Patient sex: M
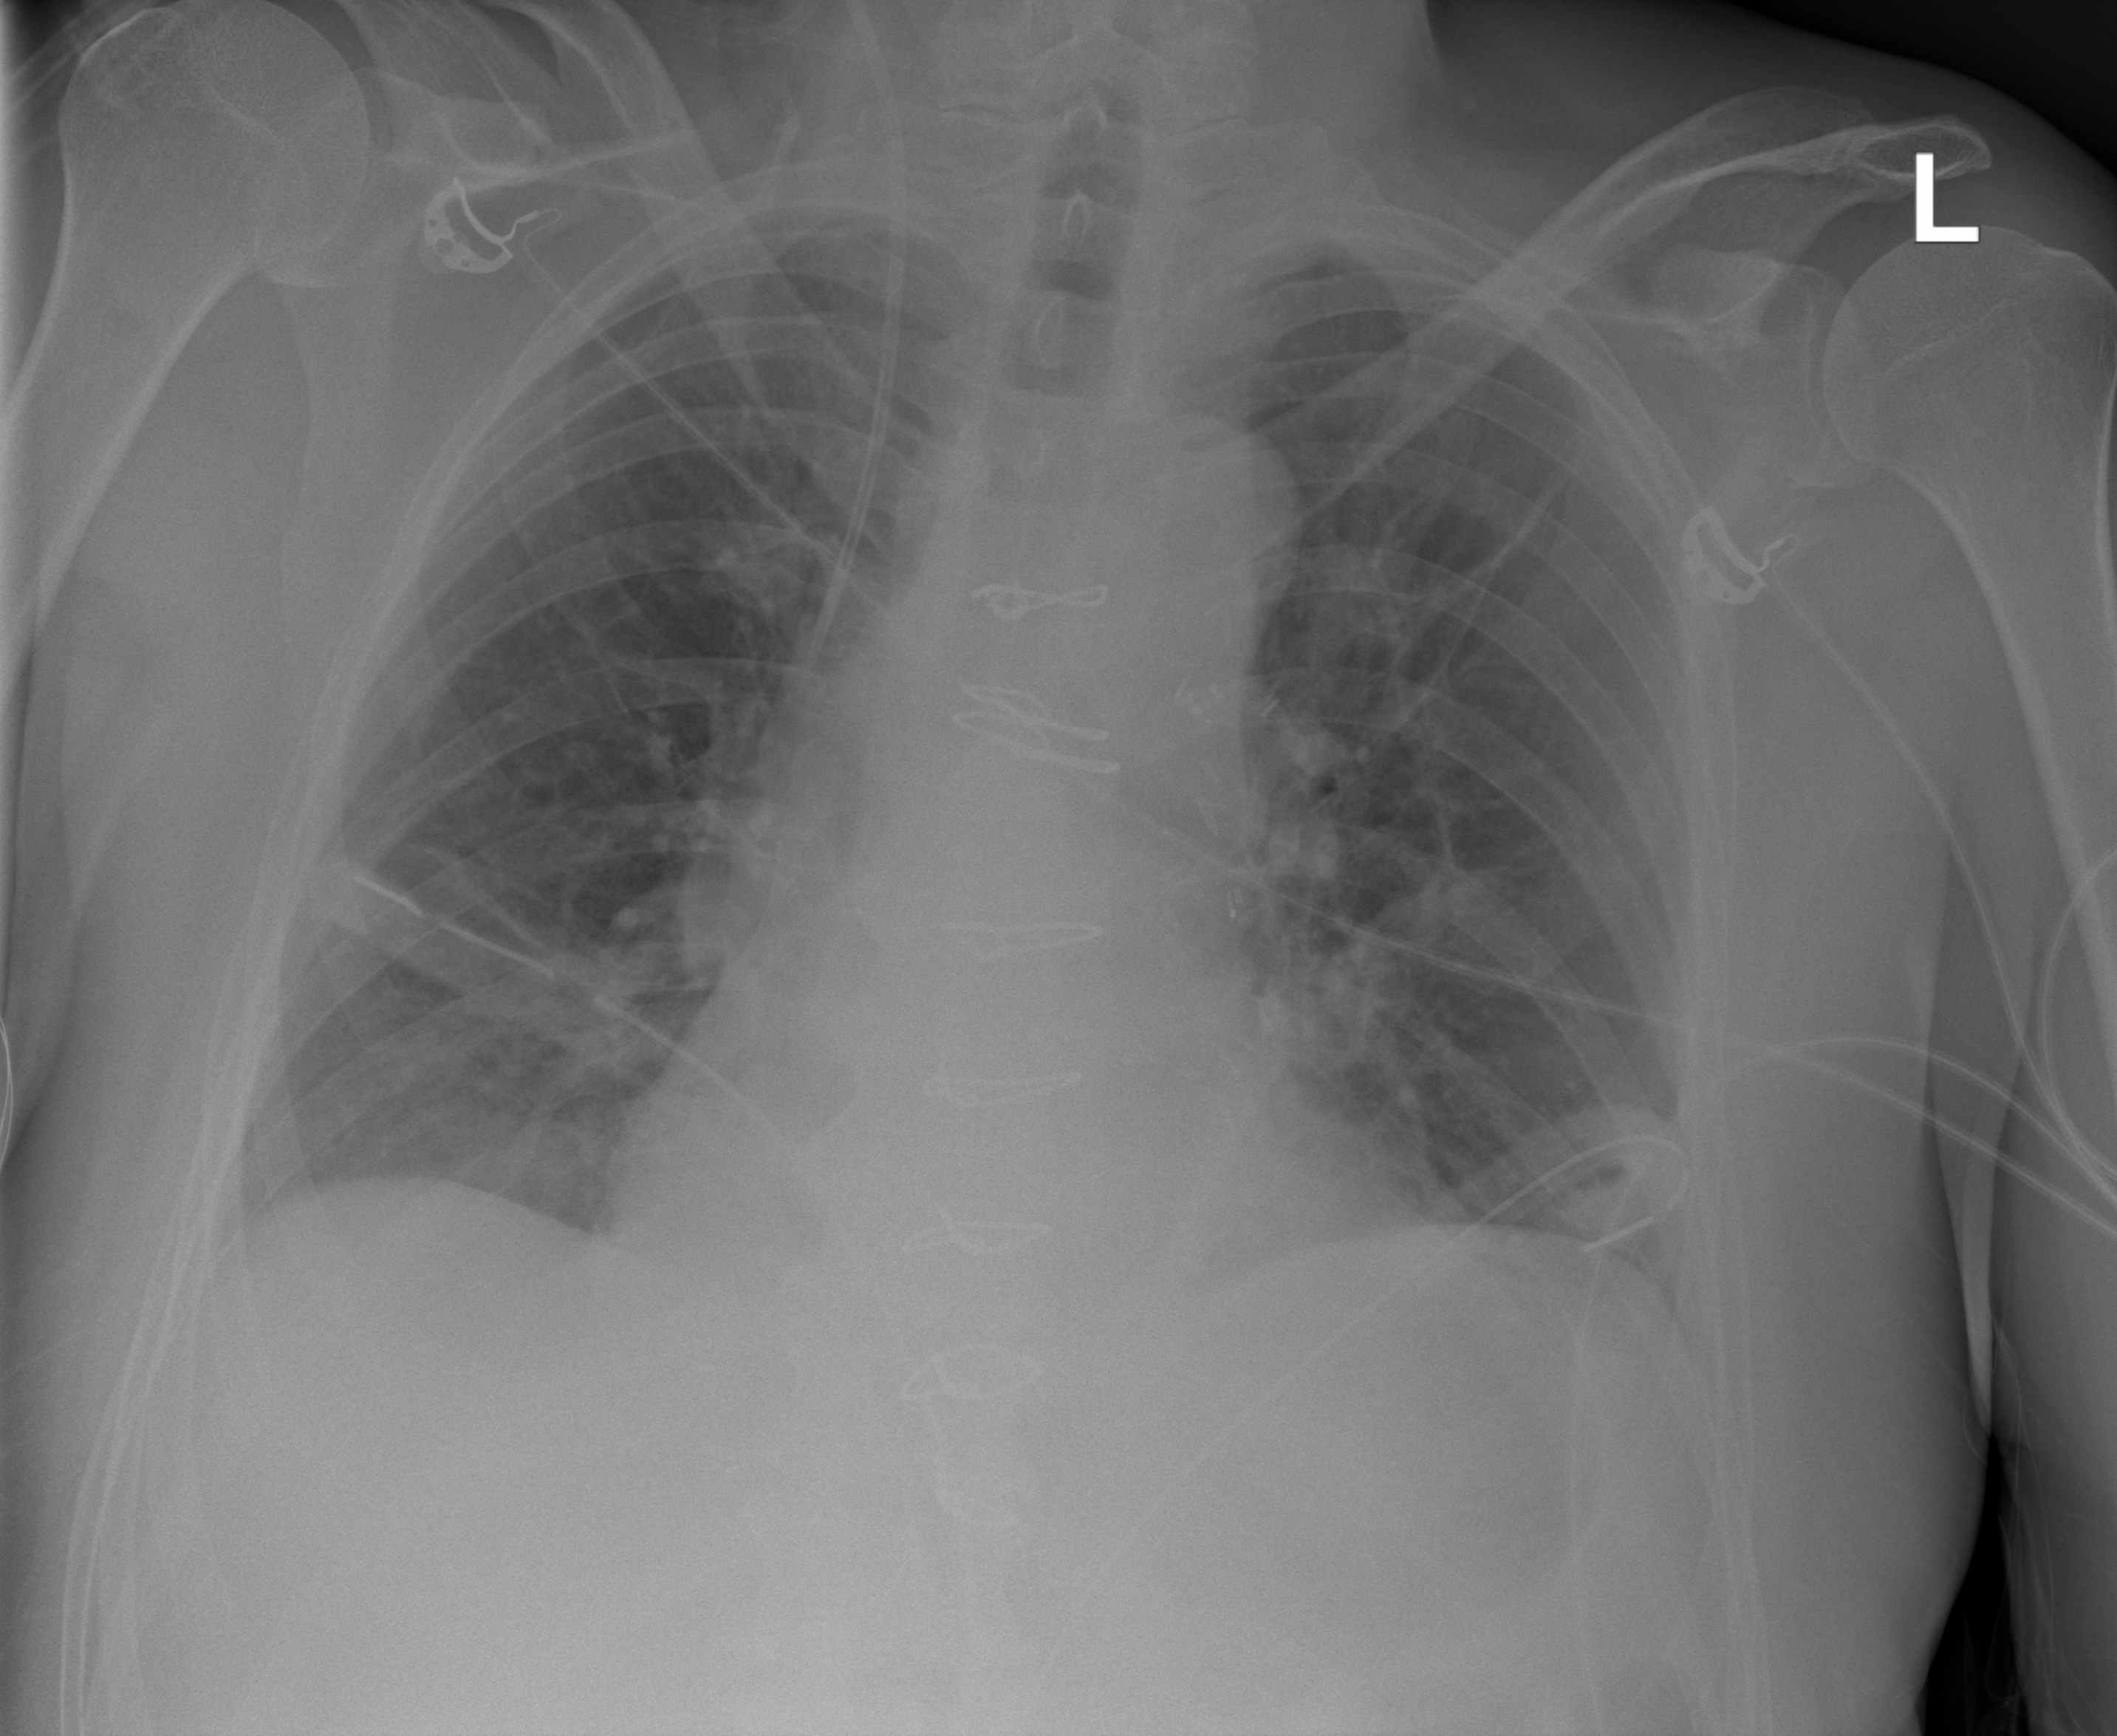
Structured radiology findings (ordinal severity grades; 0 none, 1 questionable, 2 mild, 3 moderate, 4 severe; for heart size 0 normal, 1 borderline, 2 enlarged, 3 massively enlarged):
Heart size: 0
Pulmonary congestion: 0
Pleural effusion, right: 0
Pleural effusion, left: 0
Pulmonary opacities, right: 0
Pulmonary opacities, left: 0
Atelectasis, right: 0
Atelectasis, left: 2